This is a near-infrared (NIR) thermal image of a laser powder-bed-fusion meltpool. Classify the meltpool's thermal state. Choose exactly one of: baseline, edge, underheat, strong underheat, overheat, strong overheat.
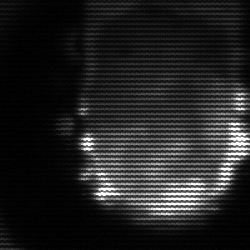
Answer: baseline